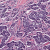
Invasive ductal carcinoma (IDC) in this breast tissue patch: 1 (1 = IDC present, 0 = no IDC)